Field crop: maize
Growth stage: 2
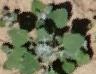
Species: chenopodium